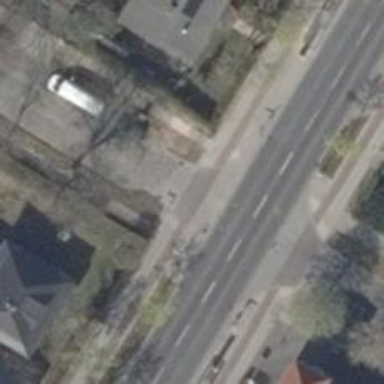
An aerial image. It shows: Unmarked road crossing.